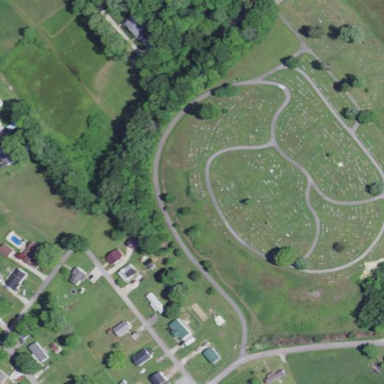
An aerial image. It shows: War memorial located in graveyard.